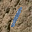
Label: 1